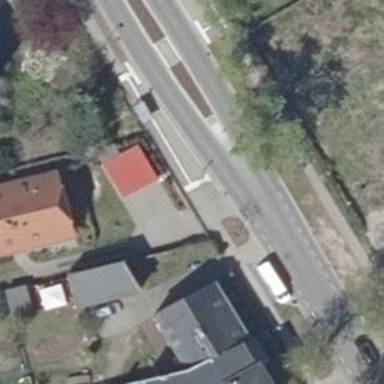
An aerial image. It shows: Traffic calming island.